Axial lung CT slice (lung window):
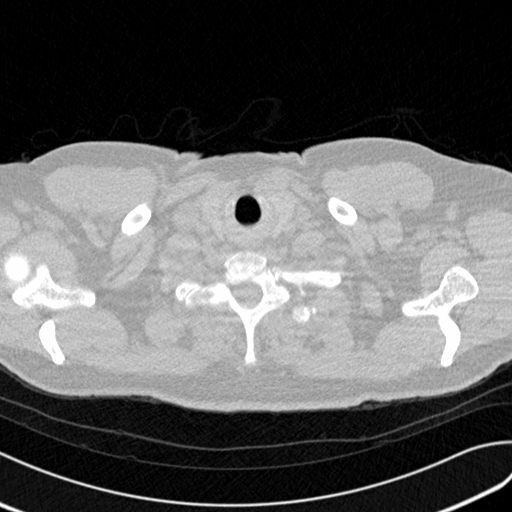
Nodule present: no